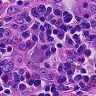
Metastatic tissue present: no